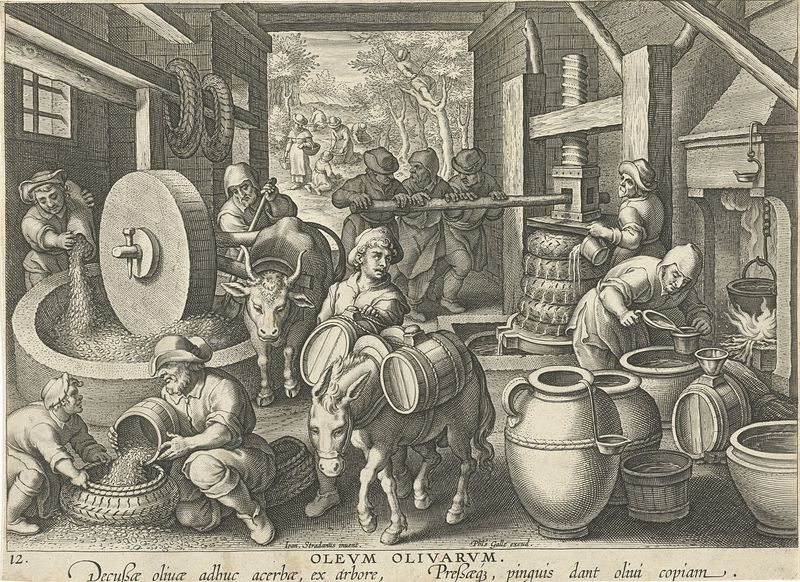
Titel: Olijfpers
Künstler: Jan (II) Collaert
Standort: Amsterdam
Institution: Rijksmuseum
Schlagwörter: baum, feuer, menschen, männer, tiere, öl, mühle, bauern, esel, genre, krug, ernte, getreide, korn, körbe, töpfe, druck, radierung, stich, text, fass, genreszene, kranz, krüge, fässer, gefäße, ochse, stier, presse, kessel, matten, herd, oliven, latein, olivenbäume, korm, mahlen, mahlstein, bierbrauerei, ölmühle